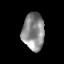
Tissue: skin
Cell type: Epithelial cells
Senescence score: 0.2642
Nuclear area (px): 805
Mean DAPI intensity: 139.142